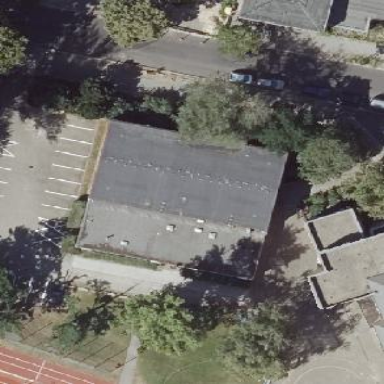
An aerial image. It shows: Part of building.